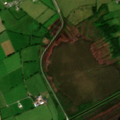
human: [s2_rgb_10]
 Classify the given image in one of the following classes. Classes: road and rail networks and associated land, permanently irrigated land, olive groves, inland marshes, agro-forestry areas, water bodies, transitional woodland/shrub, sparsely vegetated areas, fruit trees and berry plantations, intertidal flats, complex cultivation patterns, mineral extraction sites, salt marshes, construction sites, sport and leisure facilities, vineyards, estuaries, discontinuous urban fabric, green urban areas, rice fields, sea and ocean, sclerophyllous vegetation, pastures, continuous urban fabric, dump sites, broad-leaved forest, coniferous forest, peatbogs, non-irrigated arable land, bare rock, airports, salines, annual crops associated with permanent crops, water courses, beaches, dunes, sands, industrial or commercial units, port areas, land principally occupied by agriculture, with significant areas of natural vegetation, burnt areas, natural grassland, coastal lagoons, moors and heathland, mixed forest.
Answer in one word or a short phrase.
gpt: pastures, peatbogs